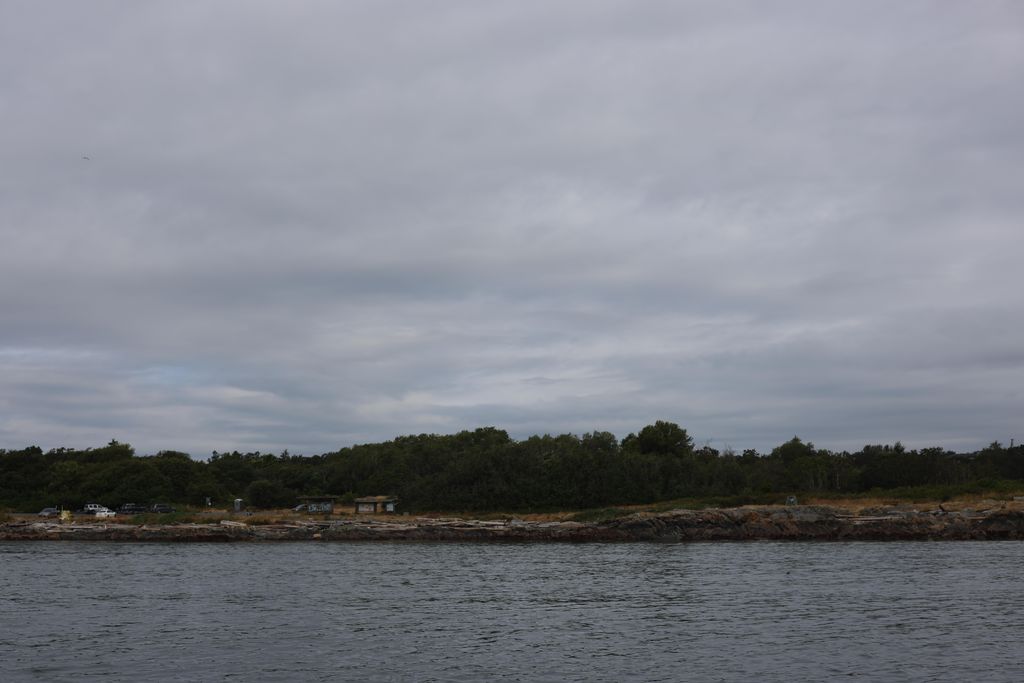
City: victoria